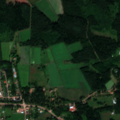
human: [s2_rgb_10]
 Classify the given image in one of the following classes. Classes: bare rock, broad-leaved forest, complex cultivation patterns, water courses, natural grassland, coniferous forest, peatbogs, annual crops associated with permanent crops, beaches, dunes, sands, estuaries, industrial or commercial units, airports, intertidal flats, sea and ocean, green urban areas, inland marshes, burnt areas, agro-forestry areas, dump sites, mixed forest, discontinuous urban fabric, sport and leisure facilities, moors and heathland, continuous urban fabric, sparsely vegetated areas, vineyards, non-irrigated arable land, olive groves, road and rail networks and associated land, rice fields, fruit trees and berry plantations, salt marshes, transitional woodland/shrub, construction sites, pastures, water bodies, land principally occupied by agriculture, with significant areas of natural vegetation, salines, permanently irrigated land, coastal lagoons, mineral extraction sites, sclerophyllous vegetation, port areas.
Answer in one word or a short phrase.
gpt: discontinuous urban fabric, non-irrigated arable land, land principally occupied by agriculture, with significant areas of natural vegetation, coniferous forest, mixed forest